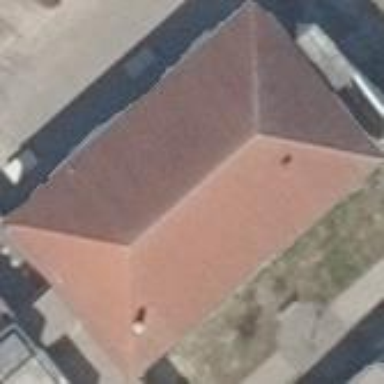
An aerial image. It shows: Part of building.